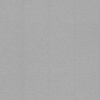
Label: dusty